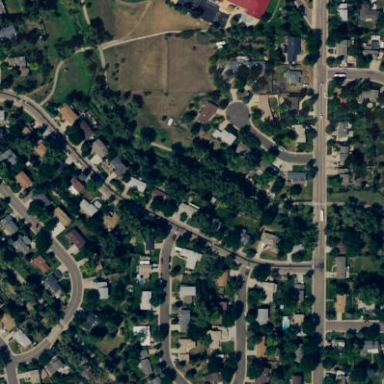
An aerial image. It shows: Single-family residential area.